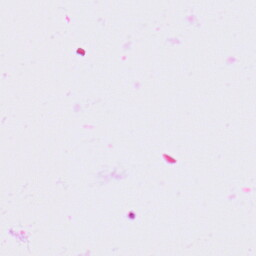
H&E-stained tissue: Lung